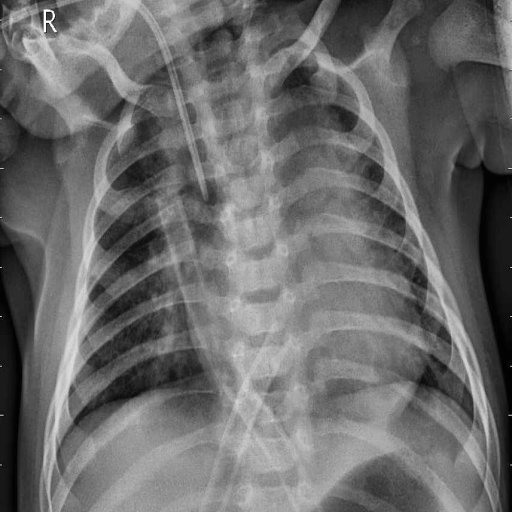
Finding: PNEUMONIA